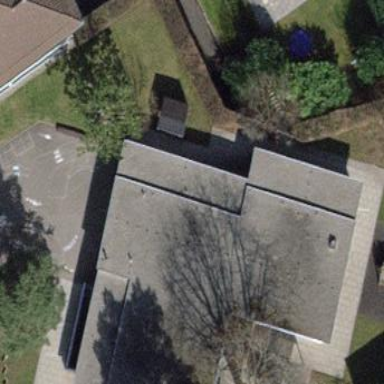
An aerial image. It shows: Kindergarten building.